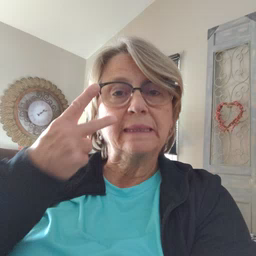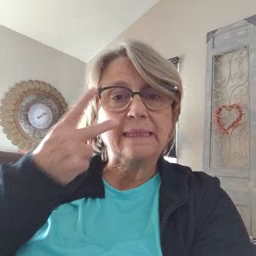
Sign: see